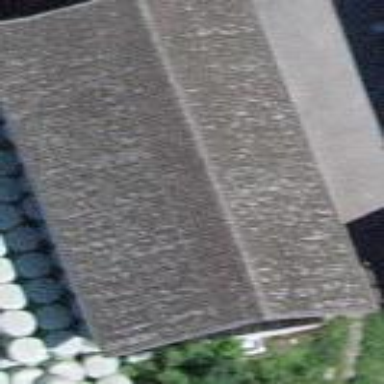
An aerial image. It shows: Barn.